Question: I assign the reference of singleton object to null.
But still it is calling method of the Singleton class.
Here is my code
'''
class Singleton {
private static Singleton singleton = new Singleton();
/*
* A private Constructor prevents any other class from instantiating.
*/
private Singleton() {
}
/* Static 'instance' method */
public static Singleton getInstance() {
return singleton;
}
/* Other methods protected by singleton-ness */
protected static void demoMethod() {
System.out.println("demoMethod for singleton");
}
}
public class SingletonDemo {
public static void main(String[] args) {
Singleton tmp = Singleton.getInstance();
tmp.demoMethod();
tmp = null;
tmp.demoMethod();
}
}
'''

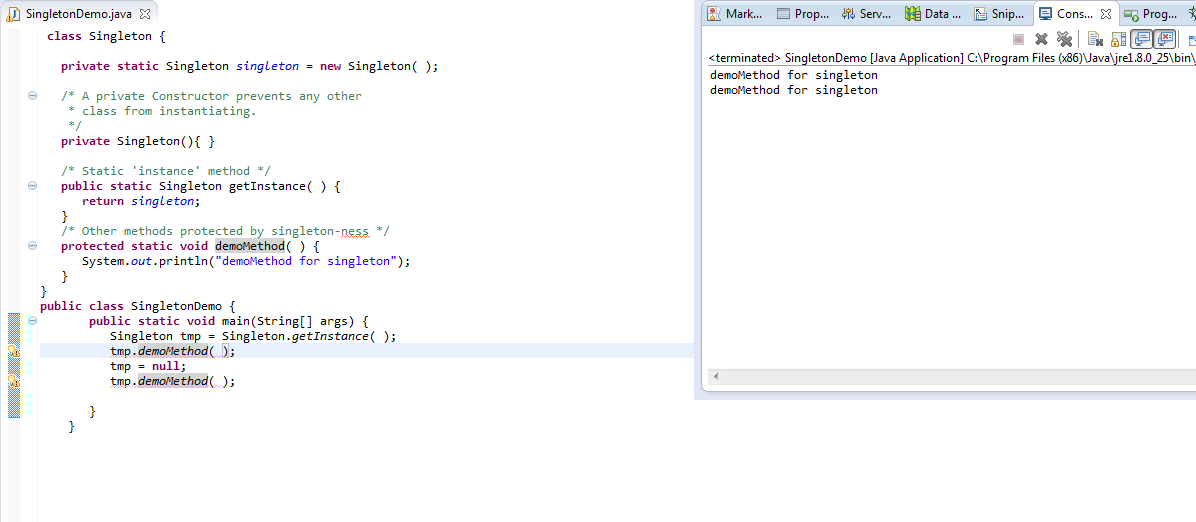
Answer: It's because the 'demoMethod()' is 'static' (and being such, it's not part of the state of the instance(s) of 'Singleton', but is rather a part of the class definition)
What happens is that you're not referring to the variable 'tmp', but to the class 'Singleton' the 'tmp' variable. This should have been raised as a warning by the IDE (usually, Eclipse and IntelliJ do it).
If you remove the 'static' keyword, you'll get the expected 'NullPointerException'.